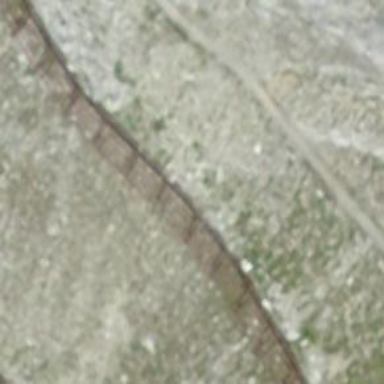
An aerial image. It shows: Snow fence.